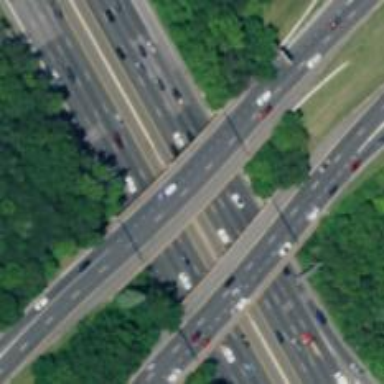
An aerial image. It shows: Motorway junction.